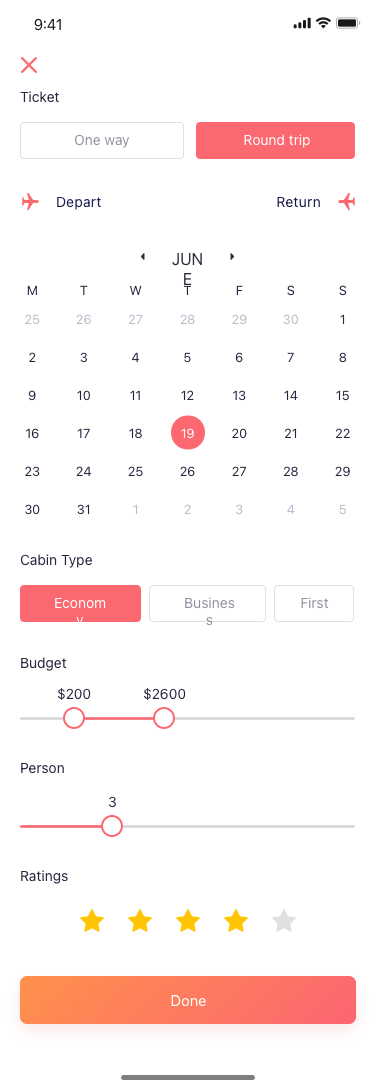
Text in this UI design:
$200
$2600
Budget
Person
3
One way
Round trip
Ticket
Cabin Type
Economy
Business
First
Ratings
S
S
F
T
W
T
M
1
29
30
28
27
26
25
8
7
6
5
4
3
2
15
14
13
12
11
10
9
22
21
20
19
18
17
16
29
28
27
26
25
24
23
5
4
3
2
1
31
30
June
Depart
Return